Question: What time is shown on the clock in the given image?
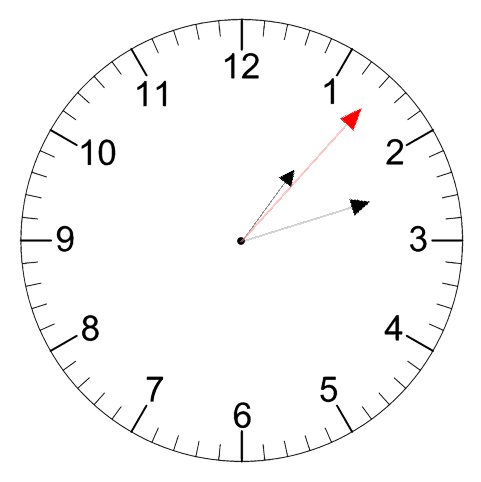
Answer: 01:12:07